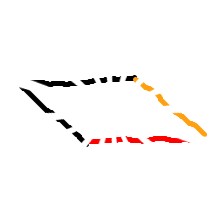
Shape: parallelogram